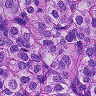
Metastatic tissue present: yes